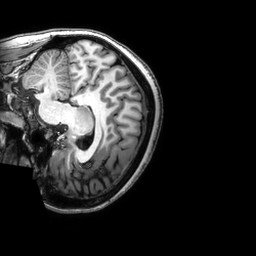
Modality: T1w
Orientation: sagittal
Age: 55
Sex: female
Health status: ill
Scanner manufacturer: philips
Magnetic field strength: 3 T
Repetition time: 0.008288 s
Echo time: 0.003801 s